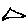
Label: triangle